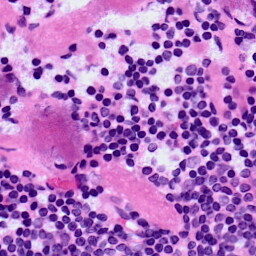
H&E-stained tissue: LymphNode